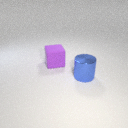
large purple rubber cube behind large blue metal cylinder